Question: Count the number of objects in the diagram.
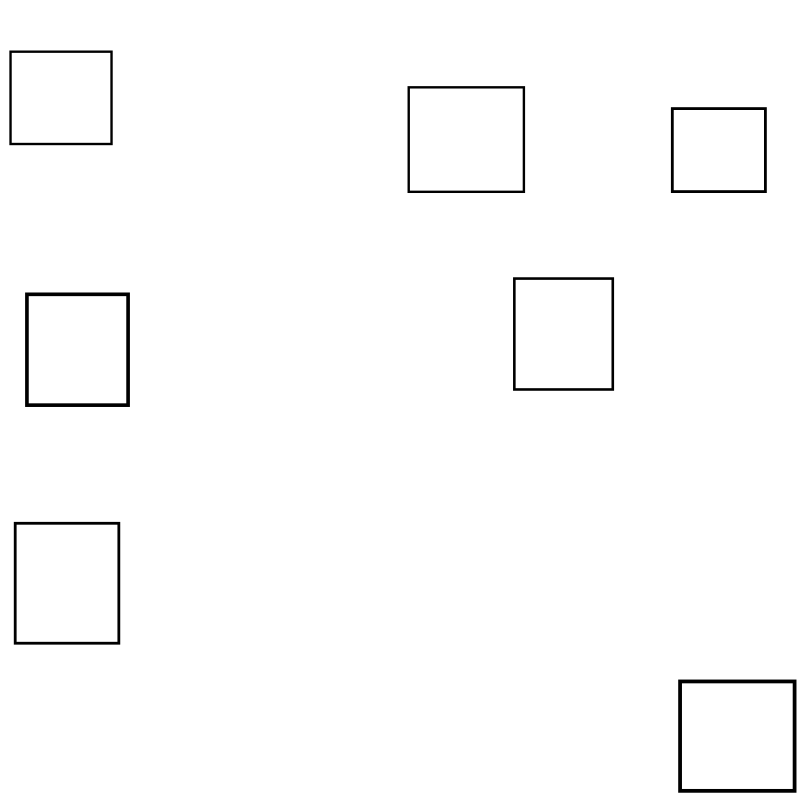
Answer: 7